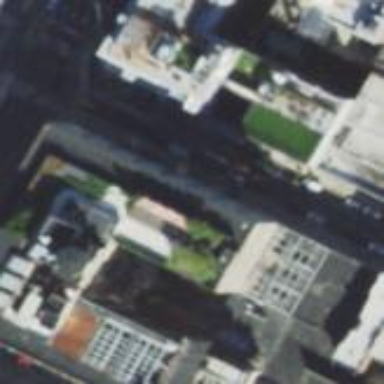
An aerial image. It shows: Part of building with flat concrete roof.